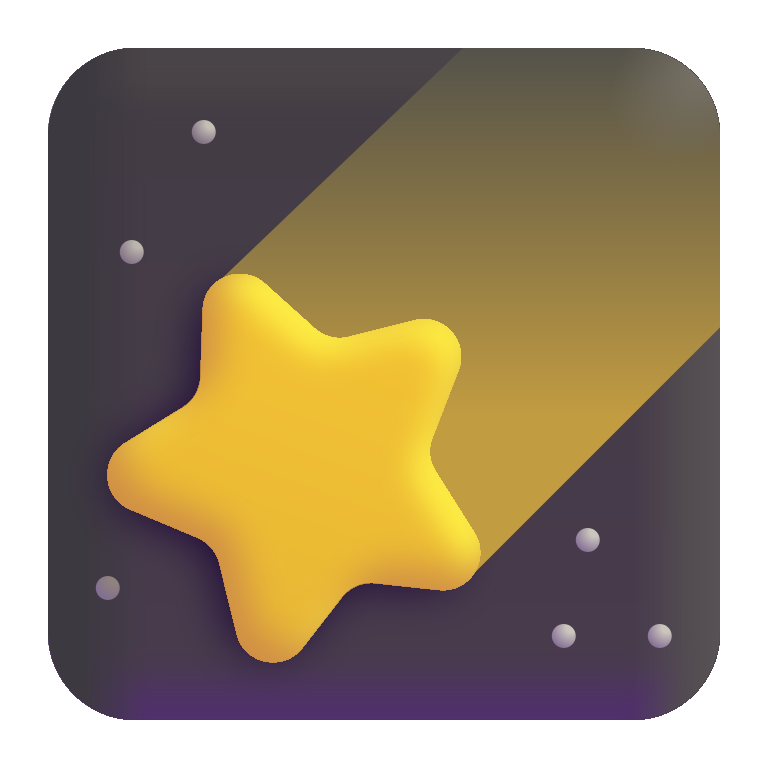
shooting star color